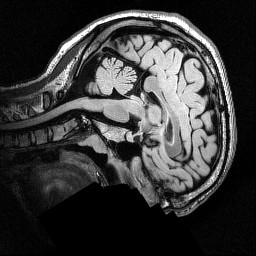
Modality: FLAIR
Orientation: sagittal
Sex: male
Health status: ill
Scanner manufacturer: siemens
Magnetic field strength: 3 T
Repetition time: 7 s
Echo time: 0.372 s